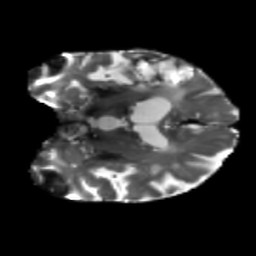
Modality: T2w
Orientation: coronal
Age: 69
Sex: male
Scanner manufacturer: siemens
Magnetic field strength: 3 T
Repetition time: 5.25 s
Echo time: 0.08 s